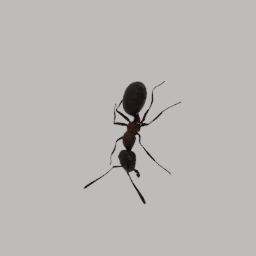
Label: animals